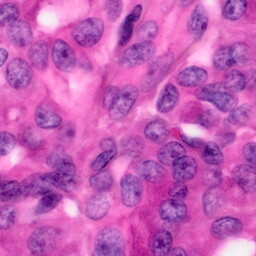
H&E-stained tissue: Pancreatic